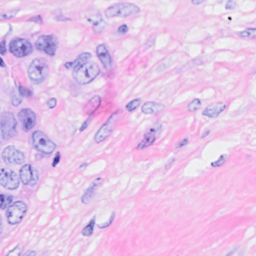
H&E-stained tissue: Breast